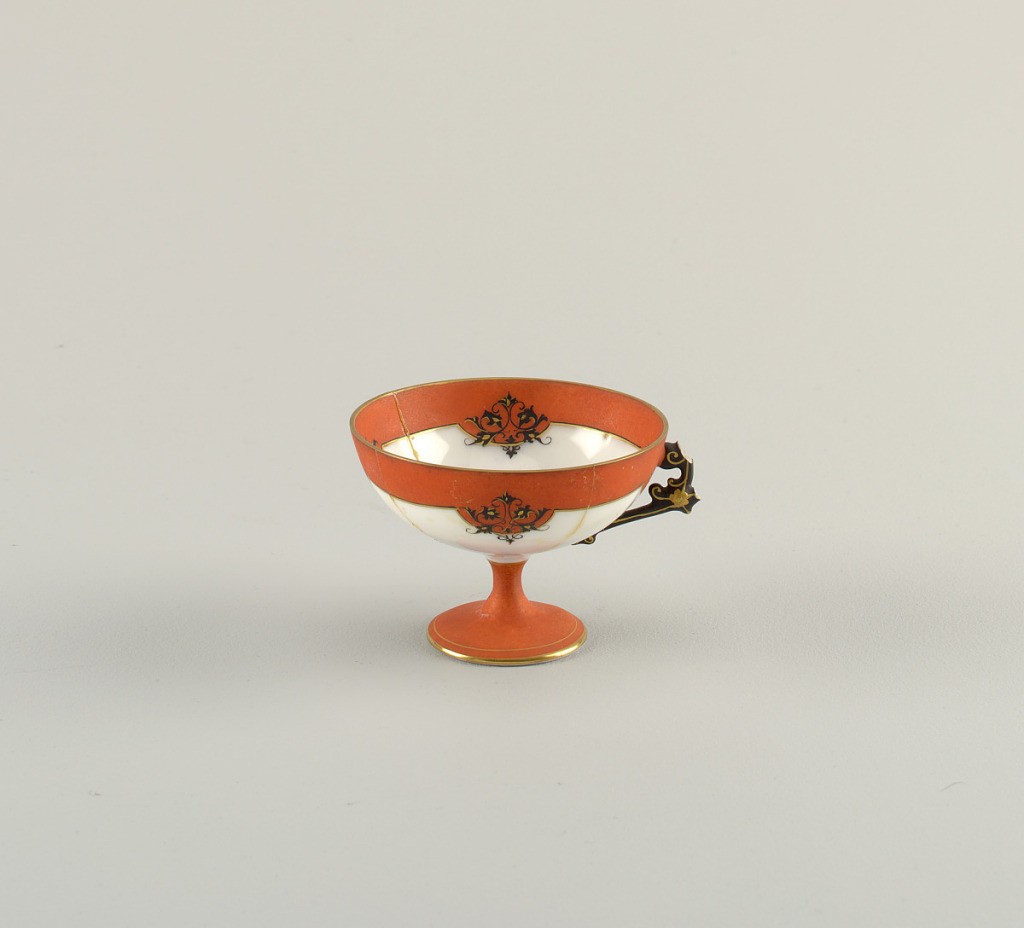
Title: Cup
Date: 19th century
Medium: Porcelain
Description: Overglaze and underglaze decoration in colors of American flag, eagels, head of Liberty with decorative borders of orange, gold, and black.